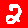
Digit: 2